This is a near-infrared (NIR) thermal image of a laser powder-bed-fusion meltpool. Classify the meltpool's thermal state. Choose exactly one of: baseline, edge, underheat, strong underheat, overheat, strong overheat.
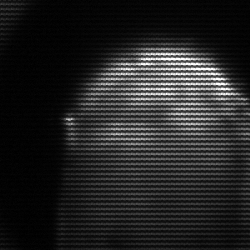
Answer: edge